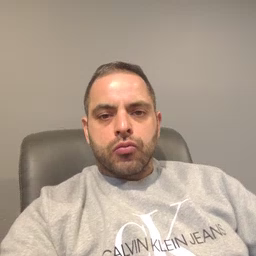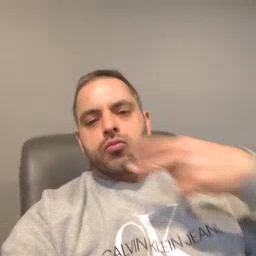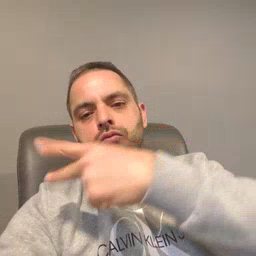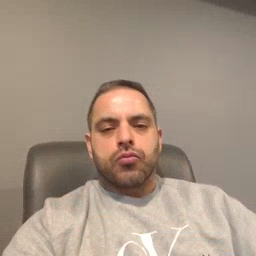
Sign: scissors